Field crop: maize
Growth stage: 2
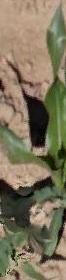
Species: maize